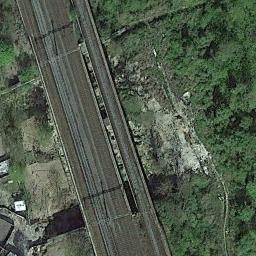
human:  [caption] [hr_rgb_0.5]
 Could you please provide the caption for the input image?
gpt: There are many trees in the middle of the two railways .

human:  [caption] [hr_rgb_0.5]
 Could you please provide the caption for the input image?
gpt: These railways goes through a forest .

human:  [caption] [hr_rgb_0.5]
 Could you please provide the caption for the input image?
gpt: The railway is surrounded by trees .

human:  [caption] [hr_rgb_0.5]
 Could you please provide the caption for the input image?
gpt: The railway is next to some trees and grass .

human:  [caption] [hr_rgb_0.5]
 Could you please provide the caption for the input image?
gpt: There are some green trees beside the railway .